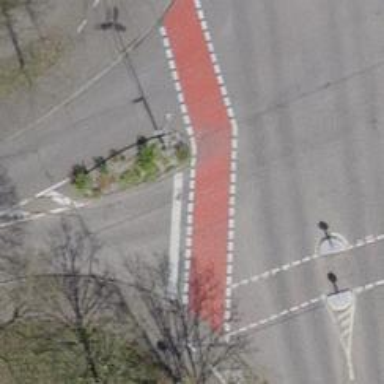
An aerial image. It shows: Residential road with asphalt surface and cycle track.